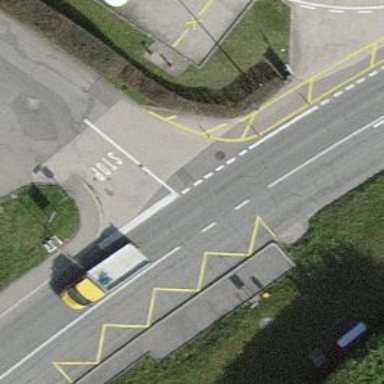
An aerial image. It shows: Public transport stop position.